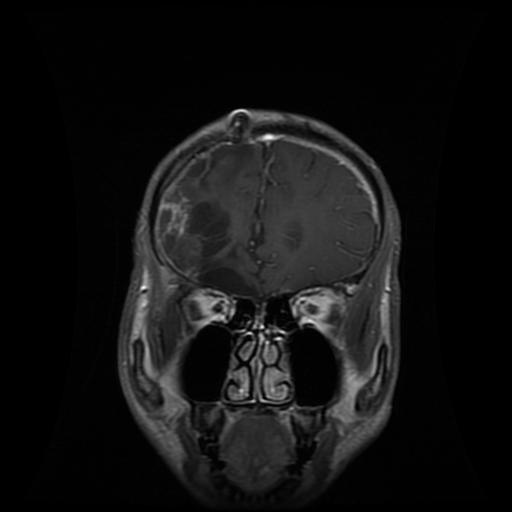
Label: glioma